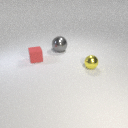
small yellow metal sphere to the right of small red rubber cube